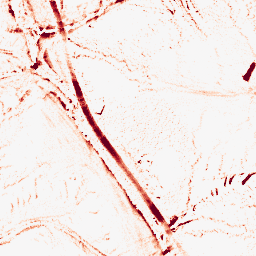
Category: morphological
Decomposition family: morphological
Decomposition parameters: operation: opening
size: 5
Upsampling method: cubic_catmull_rom
Upsampling parameters: scale: 8
Upsampling scale: 8